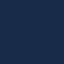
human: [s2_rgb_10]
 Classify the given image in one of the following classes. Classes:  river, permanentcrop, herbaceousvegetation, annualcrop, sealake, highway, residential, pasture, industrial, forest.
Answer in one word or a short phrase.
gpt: SeaLake